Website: macys
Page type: delivery-shipping
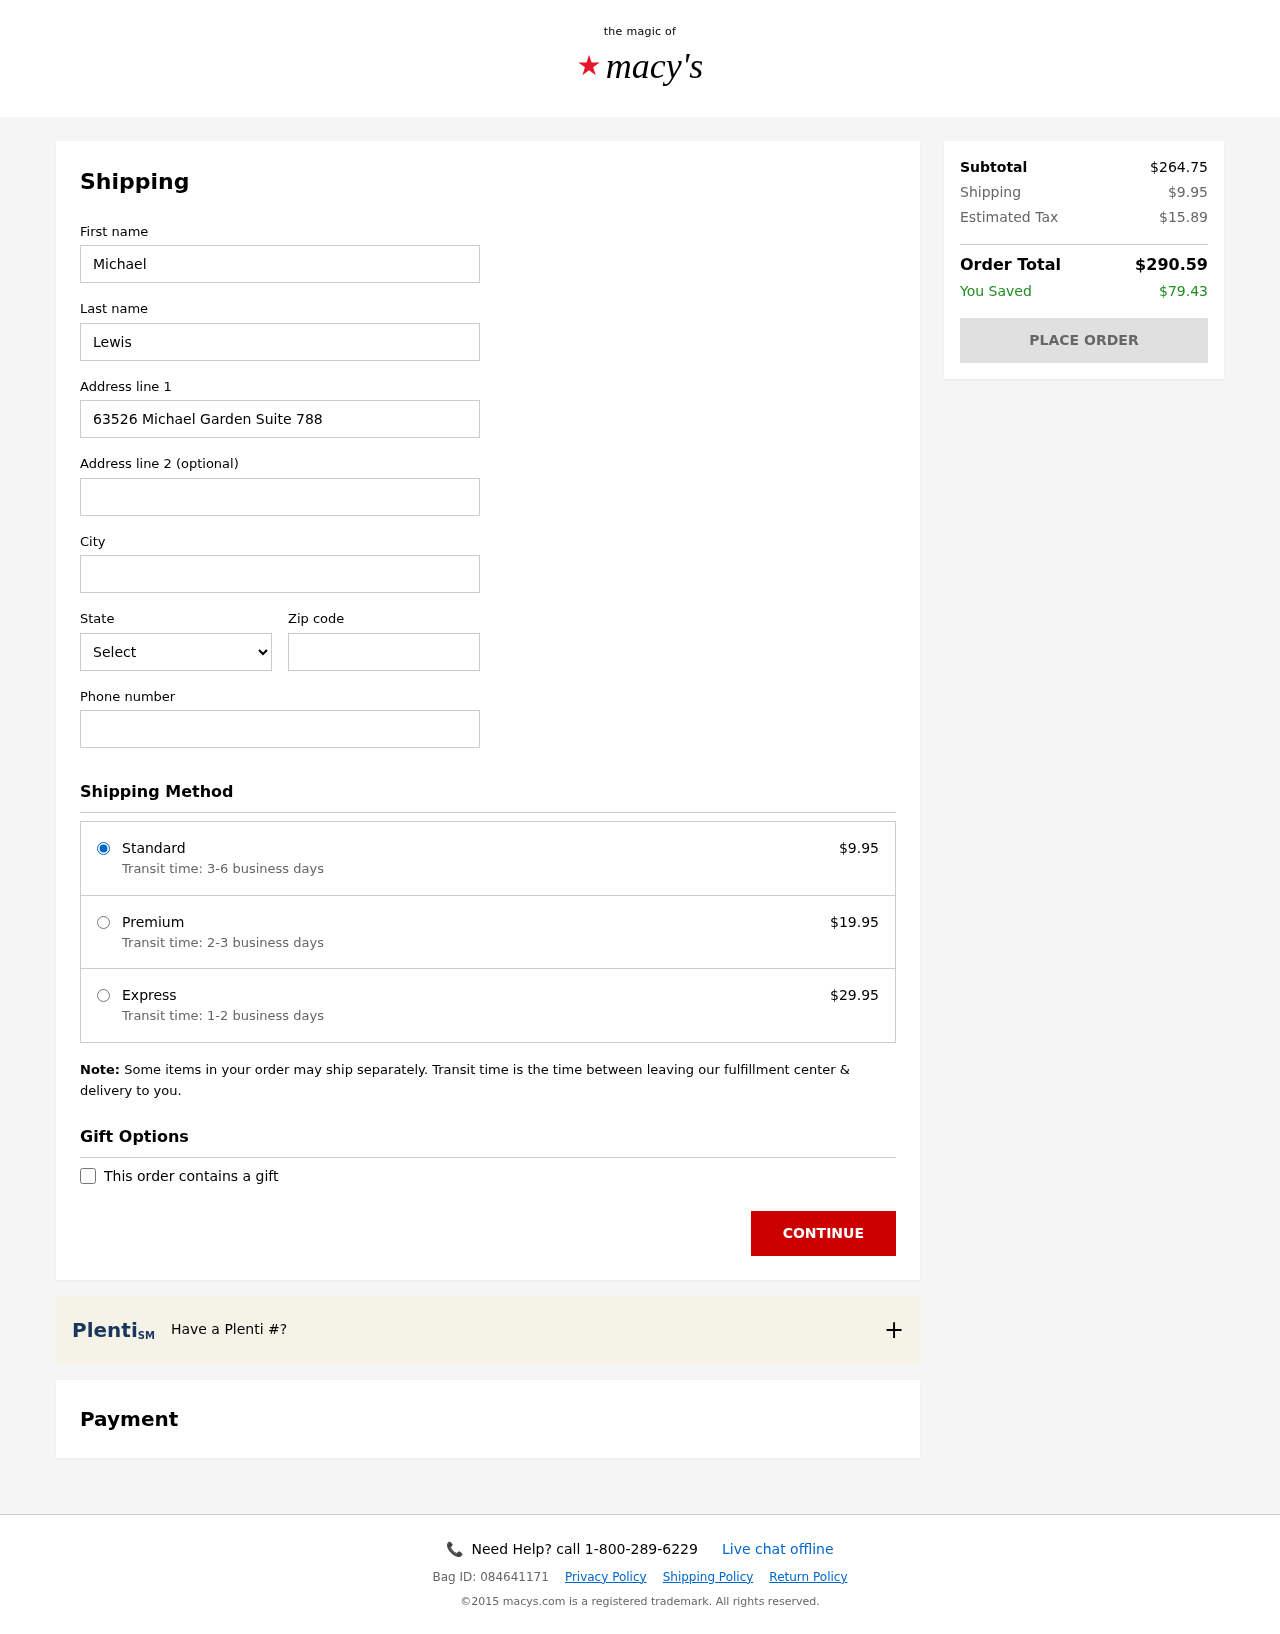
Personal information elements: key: PII_CITY
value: Jordanside
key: PII_FIRSTNAME
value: Michael
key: PII_LASTNAME
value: Lewis
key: PII_PHONE
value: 9957116734
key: PII_POSTCODE
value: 15282
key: PII_STATE_ABBR
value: OR
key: PII_STREET
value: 63526 Michael Garden Suite 788
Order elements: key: ORDER_SHIPPING_COST
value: $9.95
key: ORDER_SHIPPING_PREMIUM
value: $19.95
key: ORDER_SHIPPING_EXPRESS
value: $29.95
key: ORDER_SUBTOTAL
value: $264.75
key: ORDER_TAX
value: $15.89
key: ORDER_TOTAL
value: $290.59
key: ORDER_SAVINGS
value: $79.43